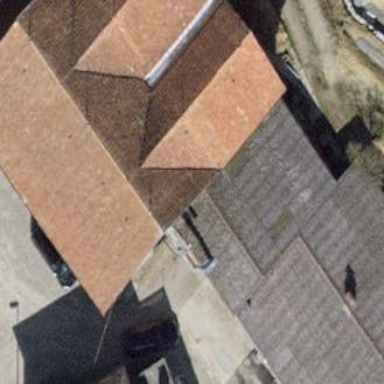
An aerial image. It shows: Farm building.